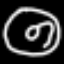
Label: donut